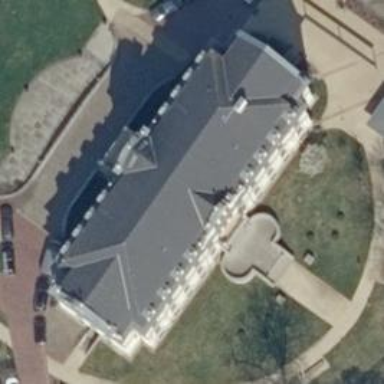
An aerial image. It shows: Stately castle which is also museum. It holds historical significance as historic castle.